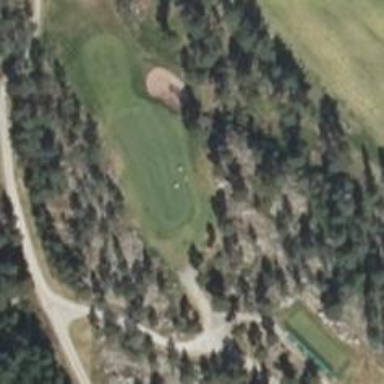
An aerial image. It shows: View of golf hole.